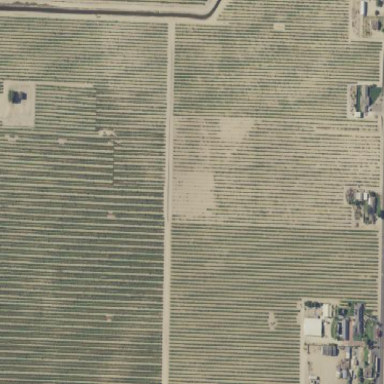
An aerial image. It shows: Beautiful vineyard in the countryside.